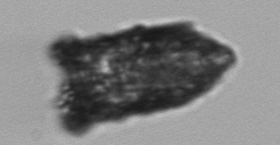
Label: Tintinnopsis